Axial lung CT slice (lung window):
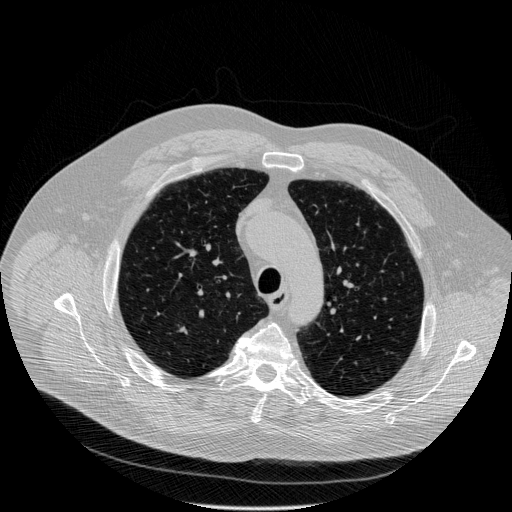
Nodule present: no